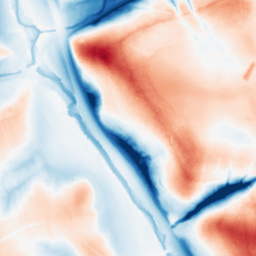
Category: classical
Decomposition family: gaussian
Decomposition parameters: sigma: 20
Upsampling method: cubic_catmull_rom
Upsampling parameters: scale: 2
Upsampling scale: 2